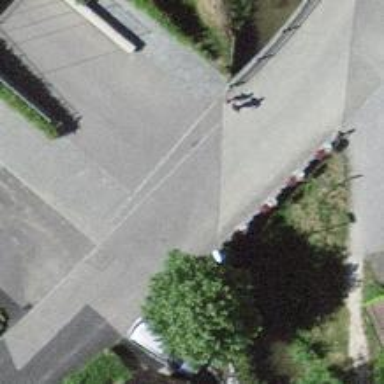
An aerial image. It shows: Concrete residential road with bridge.